Field crop: maize
Growth stage: 2
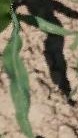
Species: maize